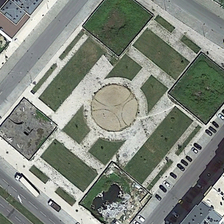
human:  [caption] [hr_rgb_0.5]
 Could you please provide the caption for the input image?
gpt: three roads and several buildings are near a square .

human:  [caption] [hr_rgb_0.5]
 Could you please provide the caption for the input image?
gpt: three roads and several buildings are near a square .

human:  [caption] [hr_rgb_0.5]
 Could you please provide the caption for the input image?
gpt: three roads and several buildings are near a square .

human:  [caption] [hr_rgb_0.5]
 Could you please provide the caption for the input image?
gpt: three roads and several buildings are near a square .

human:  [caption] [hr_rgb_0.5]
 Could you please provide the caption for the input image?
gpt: three roads and several buildings are near a square .